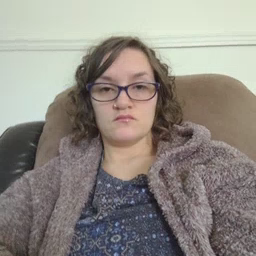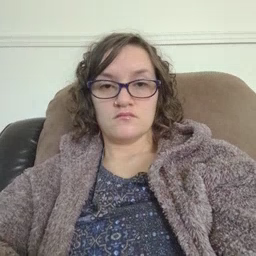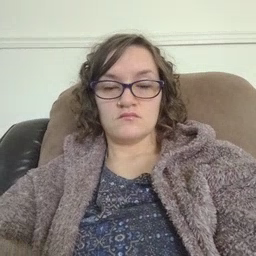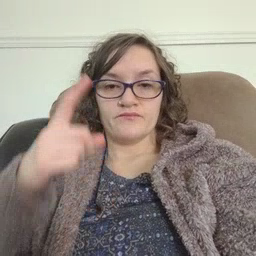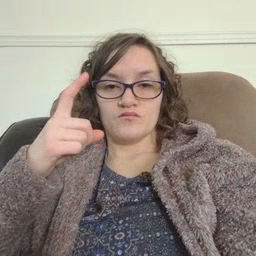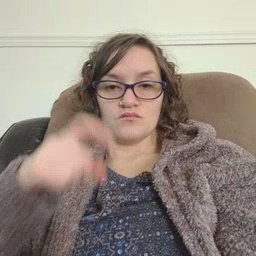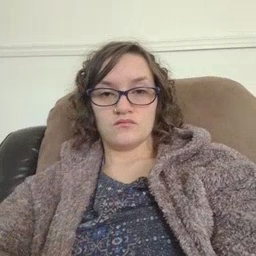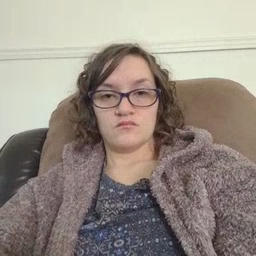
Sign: finger